Question: I extract 100 frames from video file and i save each frame as (.bmp) but i found that each frame format is PNG not BMP , how can I save sequence of frame (format as BMP not PNG as show in picture)in C# ?
'''
string name;
for ( int i = 0; i < 100; i++ )
{
Bitmap videoFrame = video.ReadVideoFrame( );
name = (i).ToString().PadLeft(5, '0');
videoFrame.Save(@"D:
rames" + name + ".bmp");
videoFrame.Dispose( );
}
video.Close( );
MessageBox.Show(" Complete Convert video to sequence of image","Convert");
'''

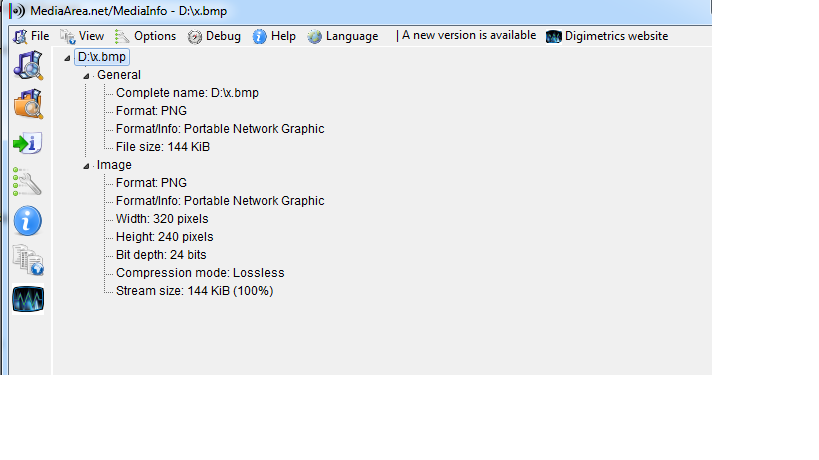
Answer: Use <URL> to define the format.
Use this:
'''
videoFrame.Save(@"D:
rames" + name + ".bmp", System.Drawing.Imaging.ImageFormat.Bmp);
'''
instead of:
'''
videoFrame.Save(@"D:
rames" + name + ".bmp");
'''